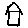
Label: house